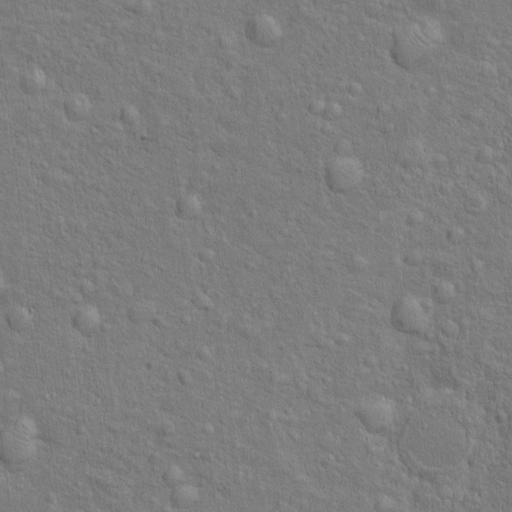
Classes present: Background